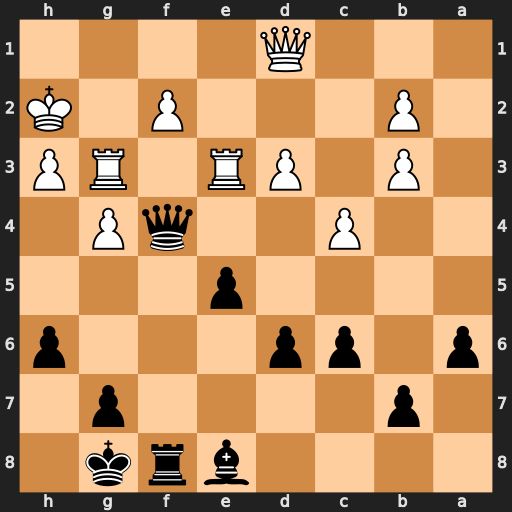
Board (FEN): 4brk1/1p4p1/p1pp3p/4p3/2P2qP1/1P1PR1RP/1P3P1K/3Q4
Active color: b
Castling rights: -
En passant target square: -
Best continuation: Qxf2+ Kh1 c5